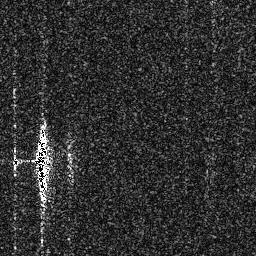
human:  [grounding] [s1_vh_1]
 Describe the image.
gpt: In the satellite image, there is  <ref>1 medium ship </ref> <box>[[12, 48, 19, 78, 0]]</box> located at left.